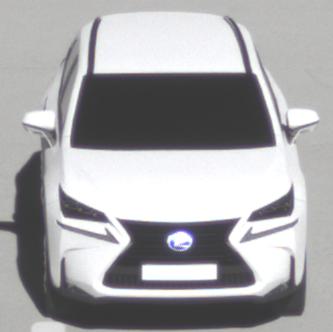
Make: Lexus
Model: NX 300h
Detailed model: NX (AZ1)
Model produced from: 2017/11
Model produced until: 2018/08
Doors: 5
Color: white
Road condition: dry road
Daytime: morning or afternoon
Contrast: high contrast